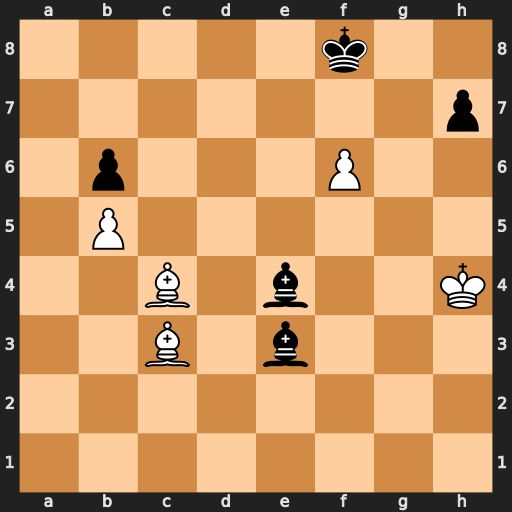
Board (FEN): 5k2/7p/1p3P2/1P6/2B1b2K/2B1b3/8/8
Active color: w
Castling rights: -
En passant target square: -
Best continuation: Bb4+ Bc5 Bxc5+